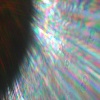
Label: sunburn